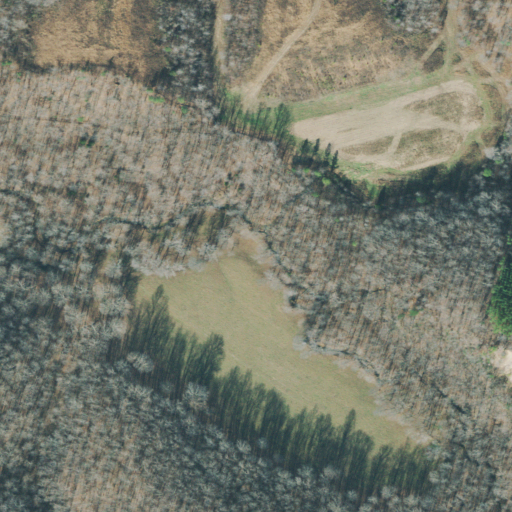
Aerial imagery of valley in Tennessee named Slipoff Hollow containing deciduous forest, pasture, shrub, grassland, and mixed forest